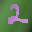
Label: 2